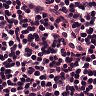
Metastatic tissue present: no